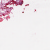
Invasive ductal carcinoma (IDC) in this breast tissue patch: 0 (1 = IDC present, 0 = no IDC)